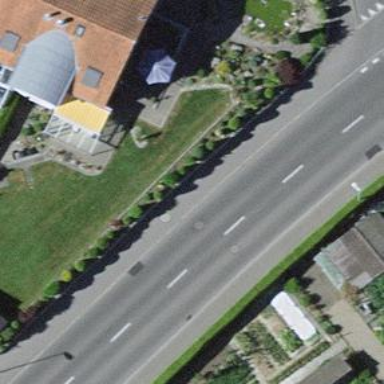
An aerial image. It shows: Tertiary road with separate sidewalks on both sides.